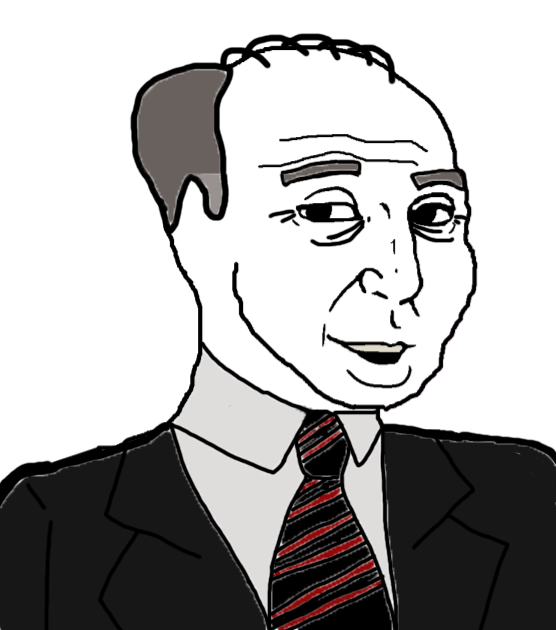
Label: 5_Groomer